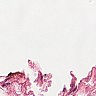
Metastatic tissue present: no